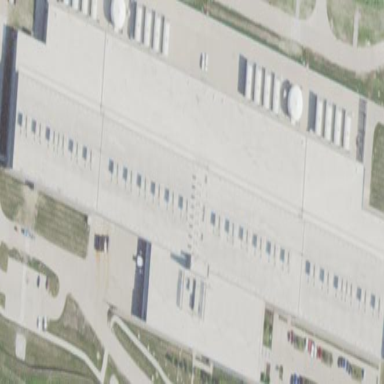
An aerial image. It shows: Data center building.